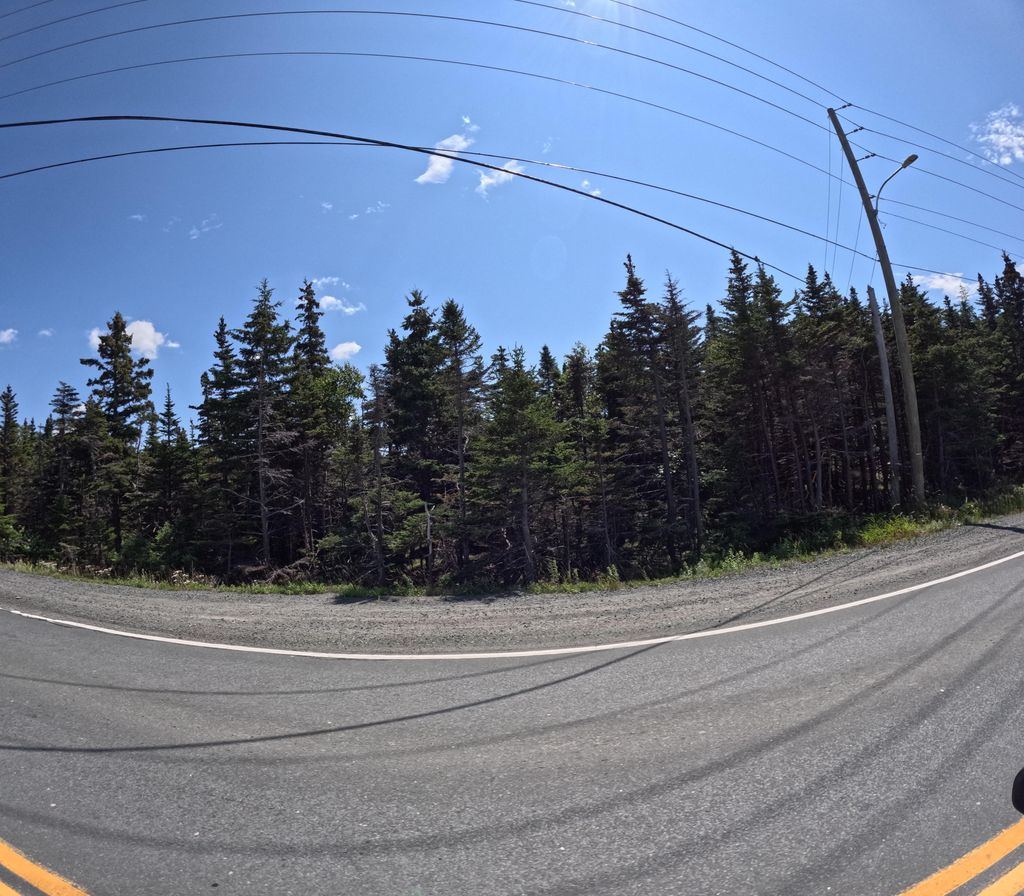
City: st_johns